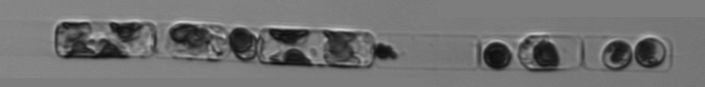
Label: Guinardia_delicatula_TAG_internal_parasite